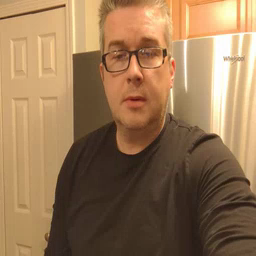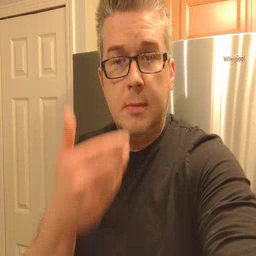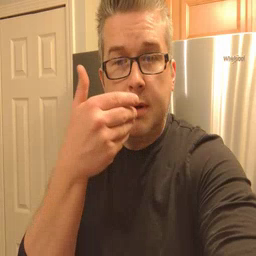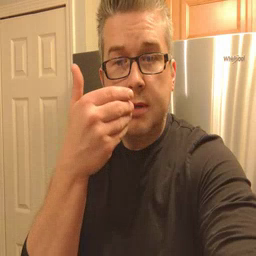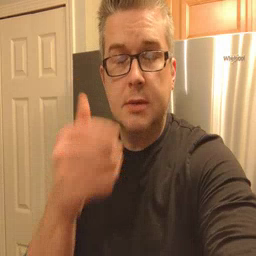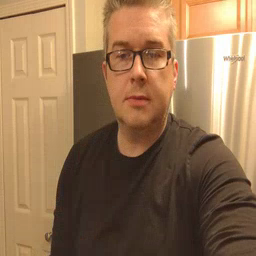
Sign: pizza